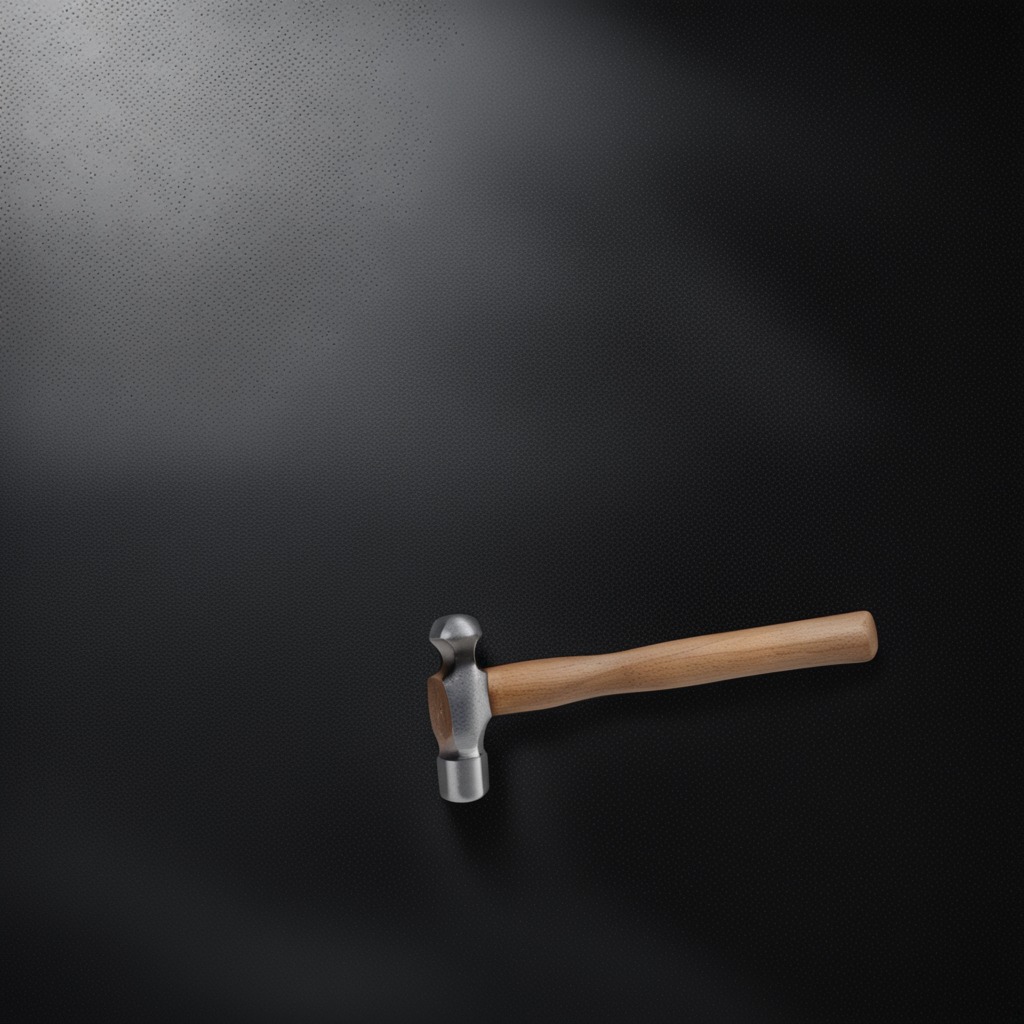
A hammer lies on the clean granite tabletop covered with a black rubber mat inside a workshop under bright overhead lighting crisp shadows high clarity worn but beneath the mat.